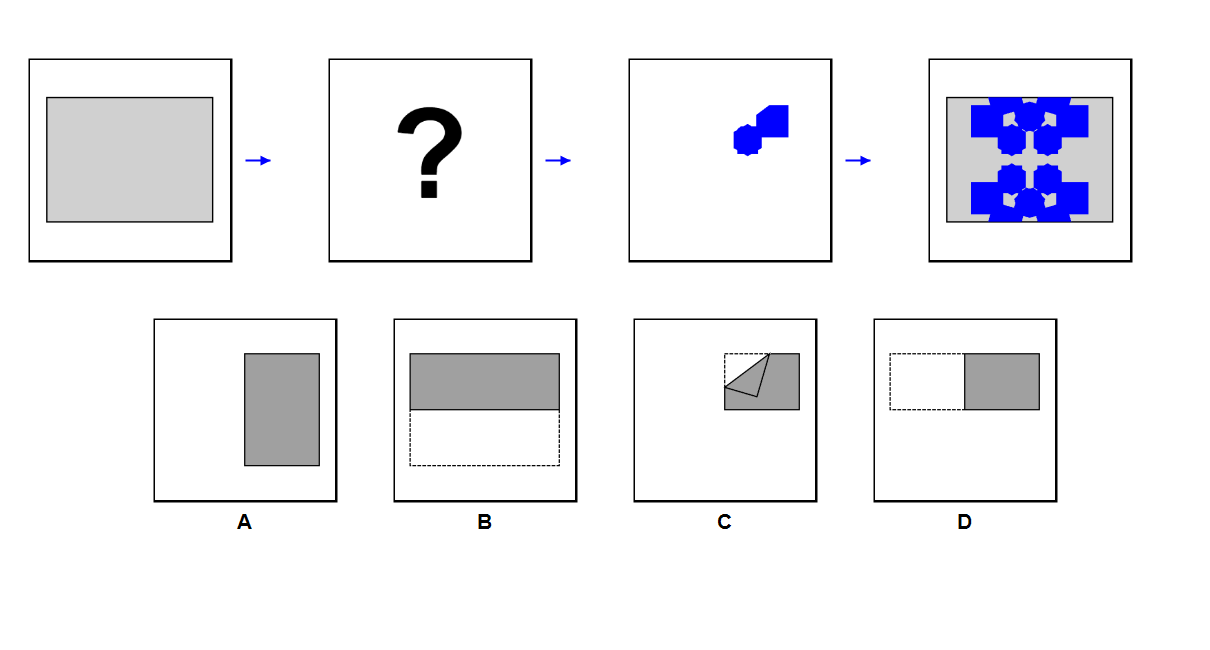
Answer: A